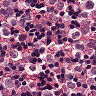
Metastatic tissue present: yes